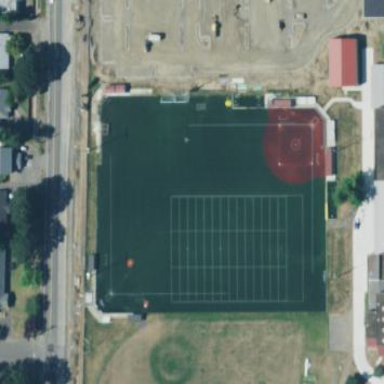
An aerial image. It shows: Sports center catering to baseball and American football enthusiasts located on leisure land.